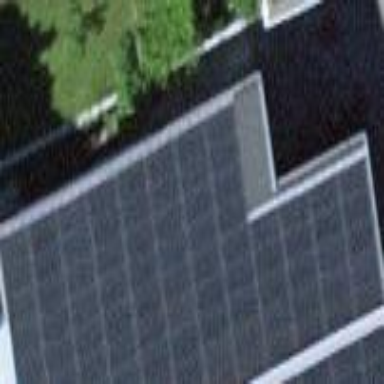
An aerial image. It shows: Solar power generator using photovoltaic method with solar photovoltaic panel types.